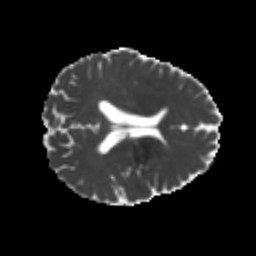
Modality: MD
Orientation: axial
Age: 21
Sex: male
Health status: healthy
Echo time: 0.074 s